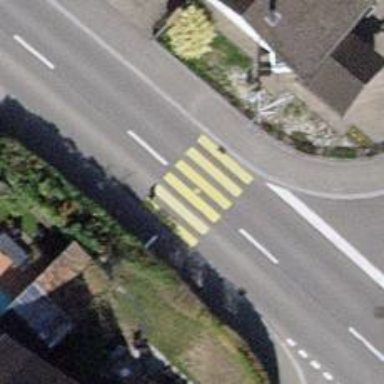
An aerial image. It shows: Uncontrolled zebra crossing on the road.